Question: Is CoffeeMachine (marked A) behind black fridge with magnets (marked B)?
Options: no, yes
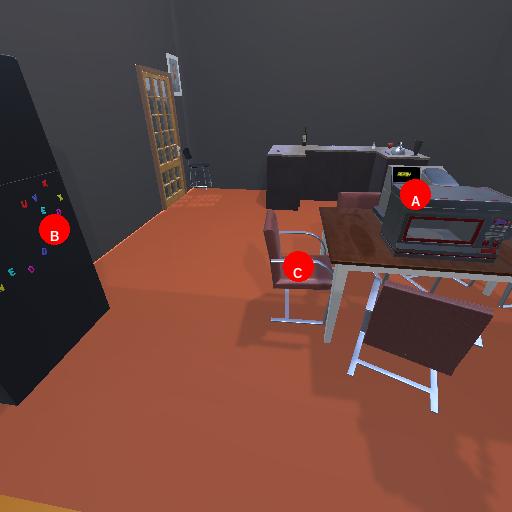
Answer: no